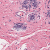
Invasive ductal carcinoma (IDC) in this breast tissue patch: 0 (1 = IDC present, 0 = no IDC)